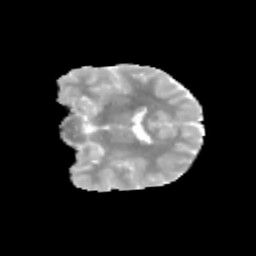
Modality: MD
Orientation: coronal
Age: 12
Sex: male
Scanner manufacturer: siemens
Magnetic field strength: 3 T
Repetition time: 3.8 s
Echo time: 0.07 s